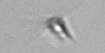
Label: Calciopappus